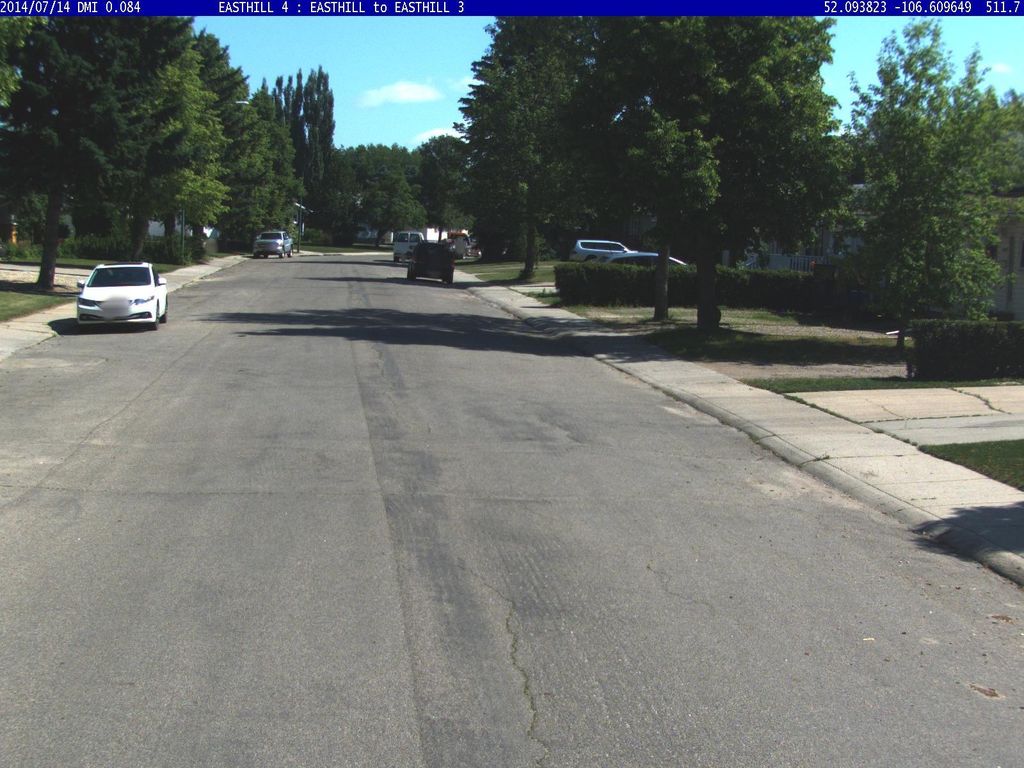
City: saskatoon